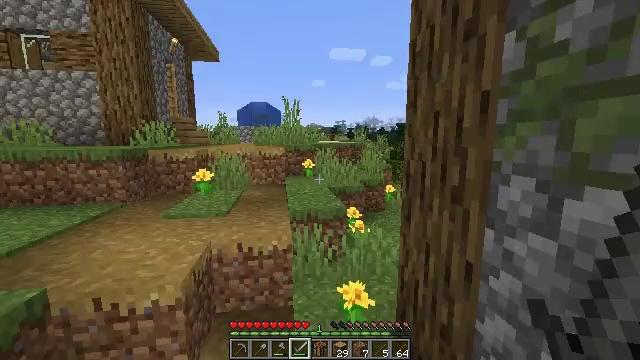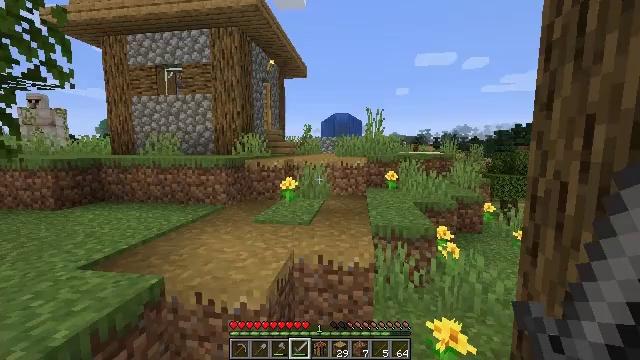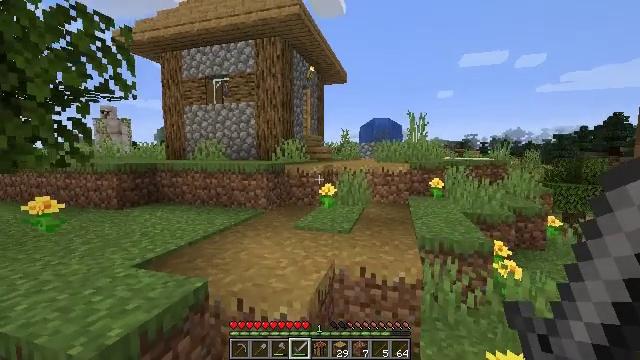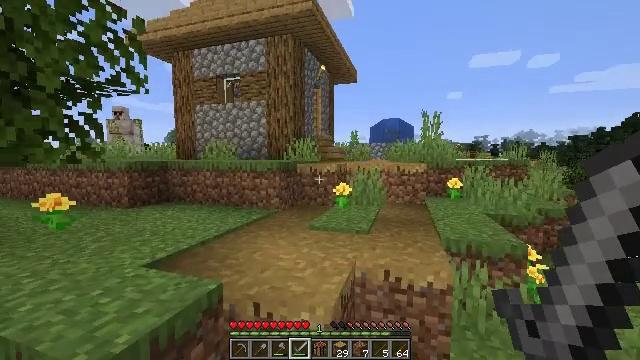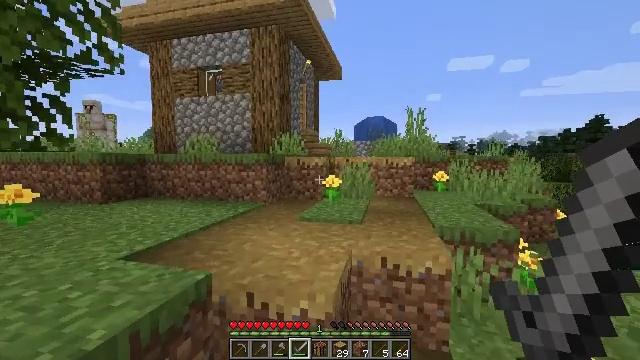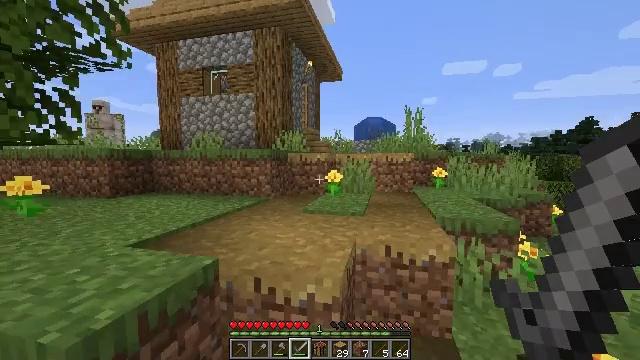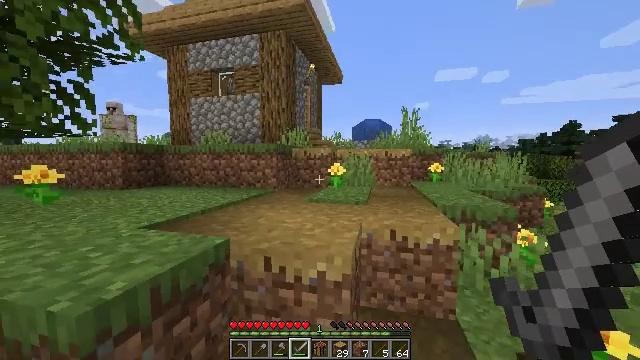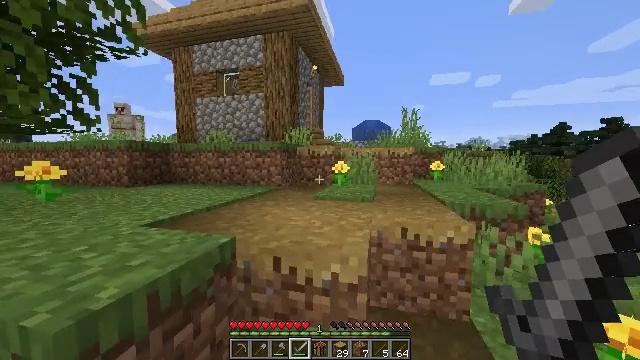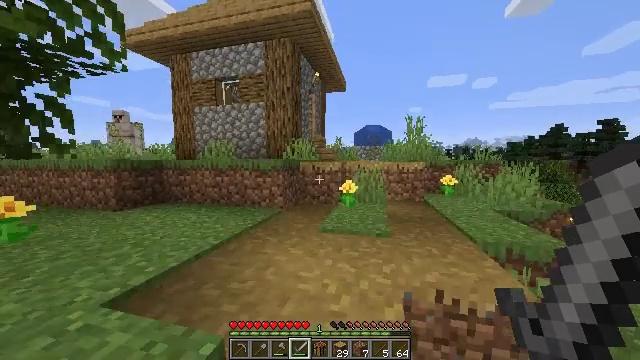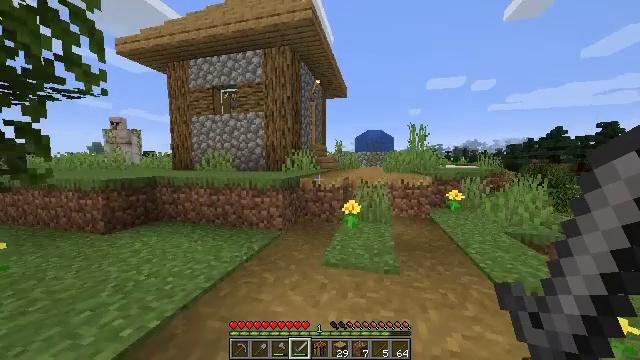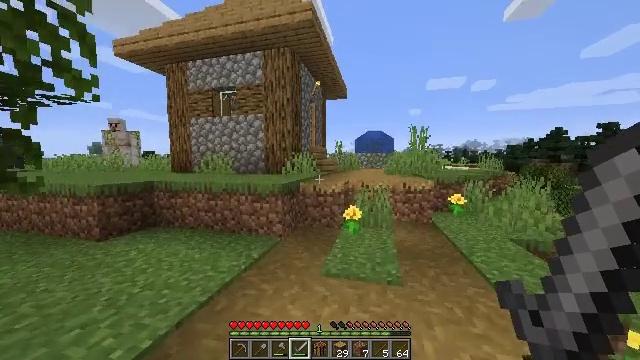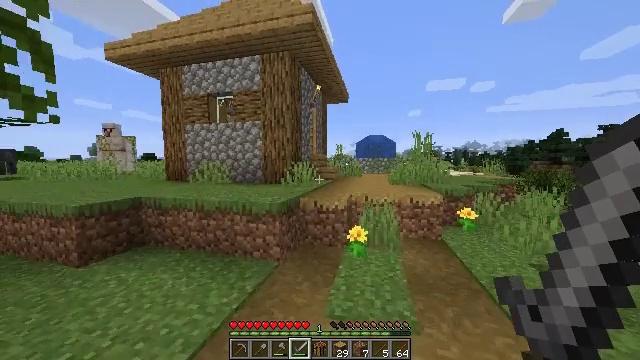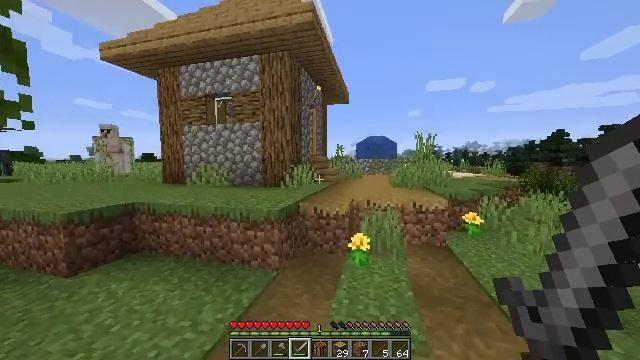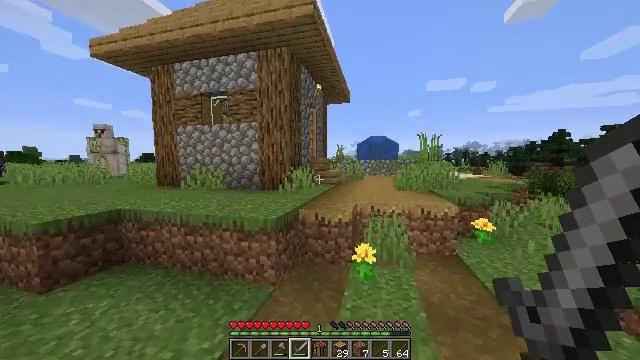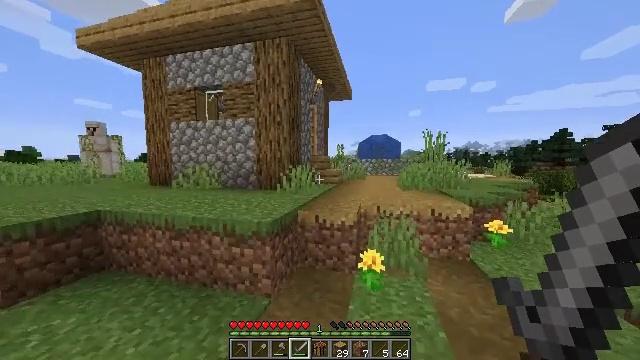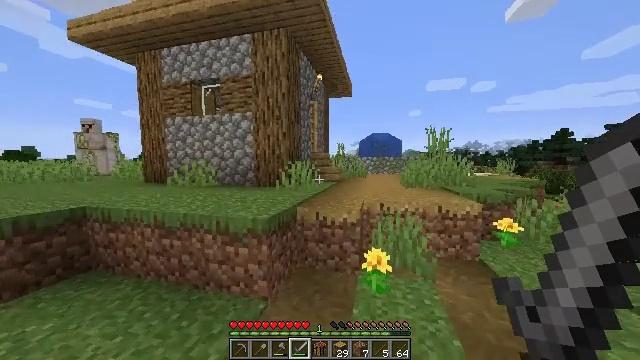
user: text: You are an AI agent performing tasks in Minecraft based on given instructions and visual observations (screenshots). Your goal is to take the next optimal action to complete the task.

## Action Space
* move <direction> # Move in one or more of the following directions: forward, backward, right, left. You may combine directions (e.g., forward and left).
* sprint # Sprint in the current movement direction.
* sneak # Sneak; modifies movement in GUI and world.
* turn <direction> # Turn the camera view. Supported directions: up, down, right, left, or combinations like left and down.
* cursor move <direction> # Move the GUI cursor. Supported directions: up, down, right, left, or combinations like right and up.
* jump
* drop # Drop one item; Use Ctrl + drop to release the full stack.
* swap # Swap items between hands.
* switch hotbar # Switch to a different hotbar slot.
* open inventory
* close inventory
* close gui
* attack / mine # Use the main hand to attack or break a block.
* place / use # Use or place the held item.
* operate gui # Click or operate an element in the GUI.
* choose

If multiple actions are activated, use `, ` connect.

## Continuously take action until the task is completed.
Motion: motion action
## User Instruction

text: Remove the cauldron from its current position.
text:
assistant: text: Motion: move forward and move left, turn left and up
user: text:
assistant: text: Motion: move forward and move left, turn left and up
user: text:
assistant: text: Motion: move forward and move left, turn left
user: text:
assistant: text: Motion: move forward and move left, sprint, turn right
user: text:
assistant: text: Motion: move forward and move left, sprint
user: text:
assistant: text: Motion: move forward, sprint
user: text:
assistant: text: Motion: move forward, sprint
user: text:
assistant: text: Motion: move forward, sprint, jump
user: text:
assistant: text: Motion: move forward, sprint, jump
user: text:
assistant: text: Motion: move forward, sprint, jump
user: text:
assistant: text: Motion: move forward, sprint, jump
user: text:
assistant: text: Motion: move forward, sprint
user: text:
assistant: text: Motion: move forward, sprint
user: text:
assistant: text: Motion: move forward, sprint
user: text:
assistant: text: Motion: move forward, sprint
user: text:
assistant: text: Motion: move forward, sprint
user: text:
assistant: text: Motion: move forward, sprint
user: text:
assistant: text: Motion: move forward, sprint
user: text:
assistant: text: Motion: move forward, sprint, jump
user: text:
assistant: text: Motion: move forward, sprint, jump
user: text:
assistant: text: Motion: move forward, sprint, jump
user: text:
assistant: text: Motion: move forward and move right, sprint, jump
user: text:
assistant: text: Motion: move forward and move right, sprint
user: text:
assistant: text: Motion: move forward and move right, sprint
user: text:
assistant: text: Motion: move forward and move right, sprint
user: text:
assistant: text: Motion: move forward and move right, sprint
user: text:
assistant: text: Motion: move forward and move right, sprint
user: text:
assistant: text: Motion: move forward and move right, sprint
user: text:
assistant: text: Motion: move forward and move right, sprint
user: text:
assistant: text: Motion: move forward and move right, sprint